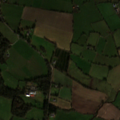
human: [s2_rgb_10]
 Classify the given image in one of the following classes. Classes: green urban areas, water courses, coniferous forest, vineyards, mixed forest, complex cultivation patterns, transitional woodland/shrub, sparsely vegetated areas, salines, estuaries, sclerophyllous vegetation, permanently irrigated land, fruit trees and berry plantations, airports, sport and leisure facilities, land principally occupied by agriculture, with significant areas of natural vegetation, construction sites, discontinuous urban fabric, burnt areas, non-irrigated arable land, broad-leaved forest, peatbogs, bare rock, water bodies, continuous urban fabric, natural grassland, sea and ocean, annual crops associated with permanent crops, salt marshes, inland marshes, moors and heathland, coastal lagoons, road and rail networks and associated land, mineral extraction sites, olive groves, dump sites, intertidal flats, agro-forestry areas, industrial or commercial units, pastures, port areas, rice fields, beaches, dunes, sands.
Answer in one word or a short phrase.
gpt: non-irrigated arable land, pastures, land principally occupied by agriculture, with significant areas of natural vegetation